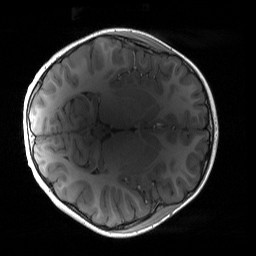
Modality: T1w
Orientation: axial
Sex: male
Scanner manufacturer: siemens
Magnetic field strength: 3 T
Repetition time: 1.9 s
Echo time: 0.00243 s